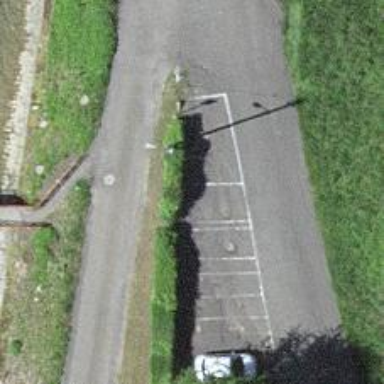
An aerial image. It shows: Parking area.